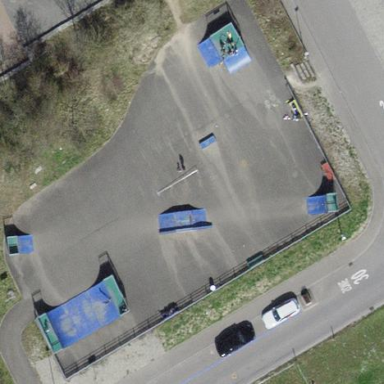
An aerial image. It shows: Paved pitch for leisure activities on the land.